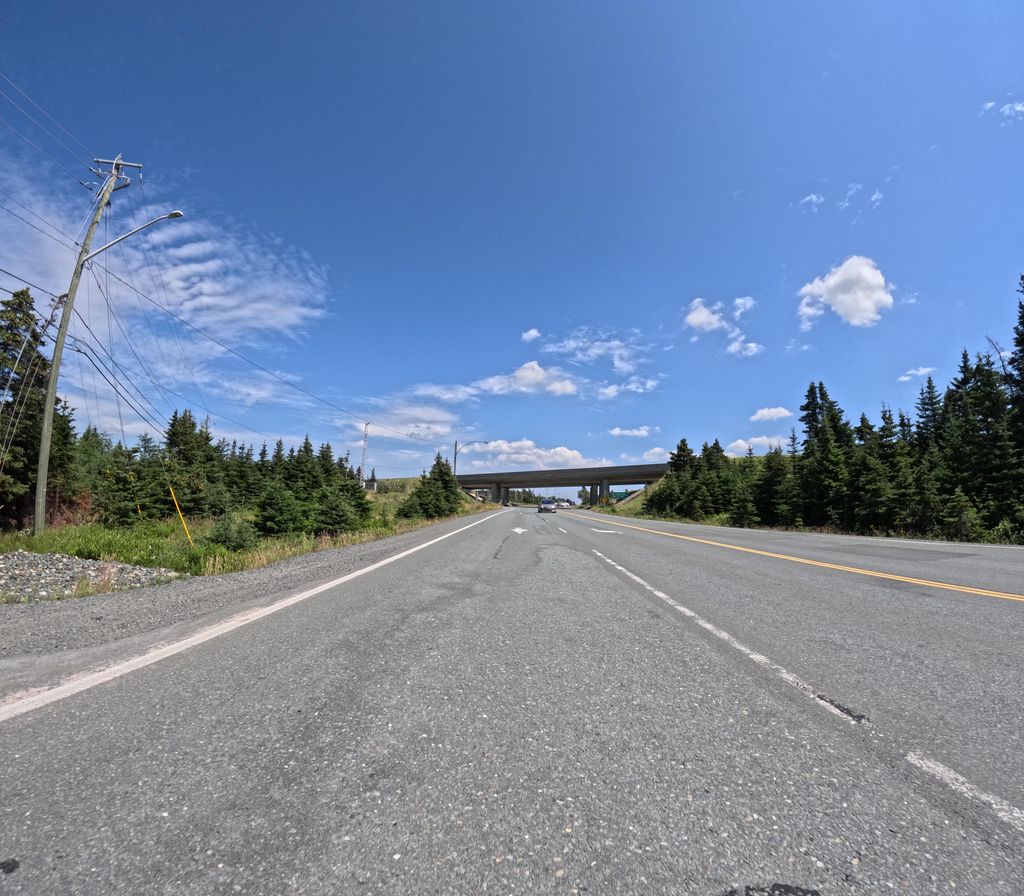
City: st_johns